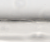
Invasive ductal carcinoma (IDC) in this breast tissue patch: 0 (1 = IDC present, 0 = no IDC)